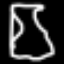
Label: hourglass